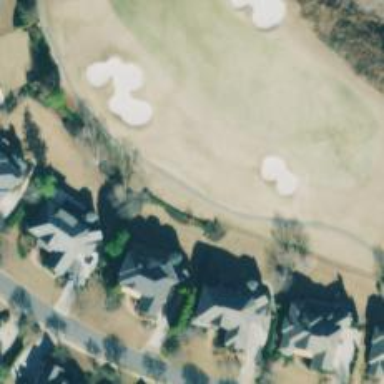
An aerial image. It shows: Path for both roads and golfers.